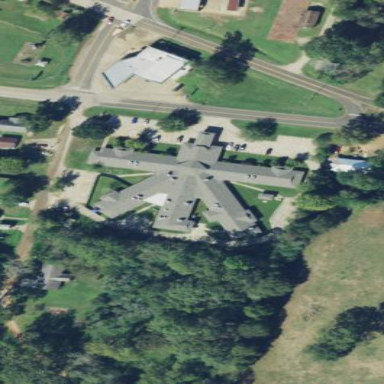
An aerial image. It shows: Nursing home building.